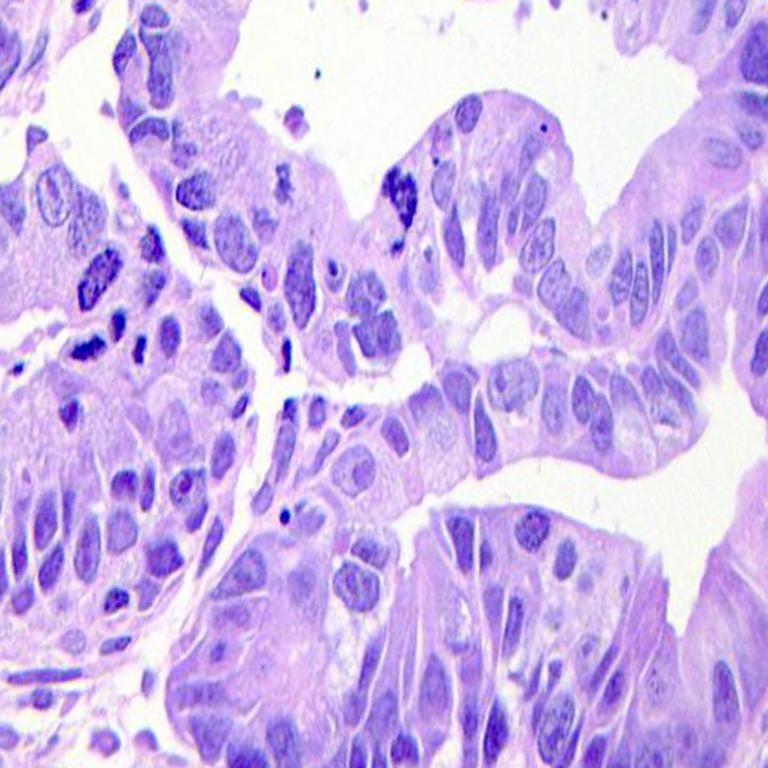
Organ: colon
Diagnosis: adenocarcinomas